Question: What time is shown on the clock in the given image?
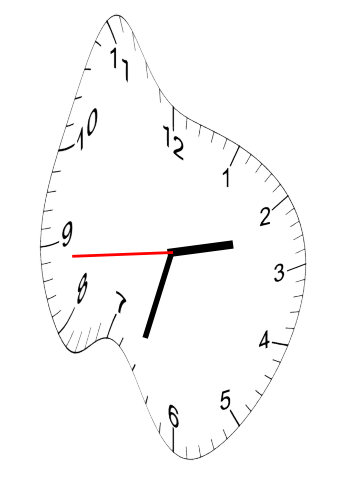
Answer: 02:32:44